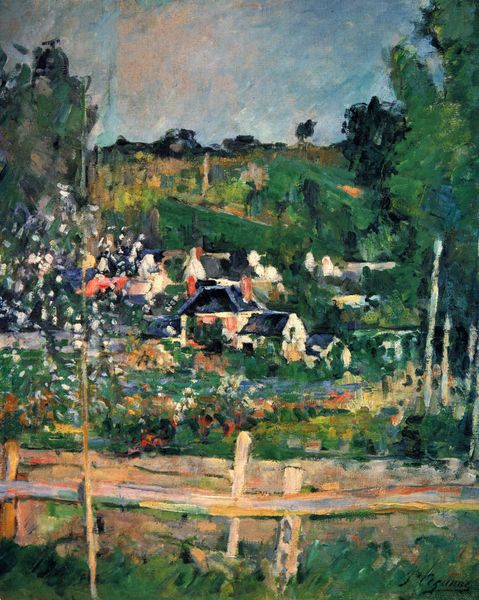
Titel: Blick auf Auvers (Der Zaun)
Künstler: Paul Cézanne
Institution: Privatsammlung
Schlagwörter: baum, berg, blau, gemälde, himmel, laub, weiß, wolken, baumstämme, bäume, cezanne, gelb, grün, impressionismus, landschaft, see, stadt, ufer, abend, blume, blumen, braun, bunt, fenster, frankreich, grau, hell, hintergrund, holz, licht, pfeiler, schwarz, strasse, ölbild, ausblick, blüte, blüten, dach, gras, haus, hund, park, rot, weg, wiese, wolke, zaun, malerei, signatur, öl, birke, birken, dämmerung, feld, felder, horizont, häuser, hügel, natur, stamm, weide, gatter, pfad, sonne, sträucher, land, pflanzen, rosa, tal, wald, kamin, kamine, schornstein, garten, maus, farbig, sommer, fassade, ort, abhang, berghang, dorf, dächer, giebel, mauer, schornsteine, ziegel, farbe, tag, klein, landschaftsmalerei, koppel, latten, lattenzaun, idylle, holzzaun, silhouette, pastös, stämme, blue, red, white, black, country, duktus, green, painting, yellow, flowers, pink, brown, wooden, klimt, blumenwiese, frühling, pfosten, blühen, katze, pfahl, idyll, paul, sonnig, flecken, wood, flower, blauer himmel, paul cezanne, clouds, sky, tree, sonnenschein, building, field, hill, hills, house, landscape, mountain, nature, orange, horizon, houses, roof, roofs, trees, village, siedlung, gärten, impressionsismus, grass, garden, path, plants, road, städtchen, dots, impressionism, latte, hasu, fence, meadow, town, spring, sone, pointillismus, lois, buildings, gate, colorful, baume, farm, impressionist, forrest, paint, chimney, chimneys, baumblüte, landschaftsdarstellung, tan, bäumr, lndschaft, bootsanleger, woods, farabik, blümen, overcast, trunks, fences, cottages, homes, fencing, giebnel, outbuildings, chiminey, sheds, shds